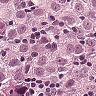
Metastatic tissue present: yes